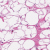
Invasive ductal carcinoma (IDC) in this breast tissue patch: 0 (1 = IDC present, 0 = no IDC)